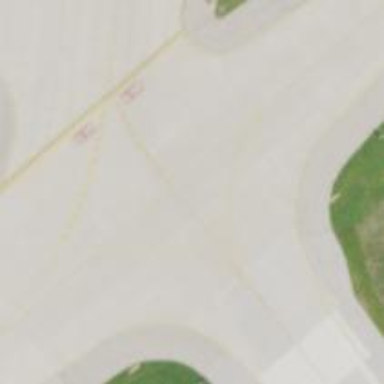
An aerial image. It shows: Image of taxiway at airport.